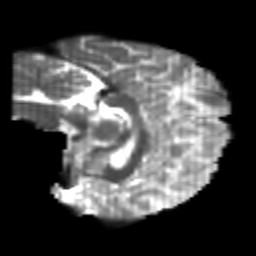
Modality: T2w
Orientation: sagittal
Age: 25
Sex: female
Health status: healthy
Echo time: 0.074 s